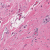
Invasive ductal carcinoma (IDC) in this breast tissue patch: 0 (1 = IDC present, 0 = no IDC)